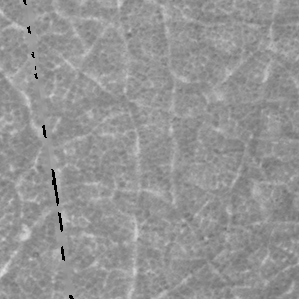
Label: frost